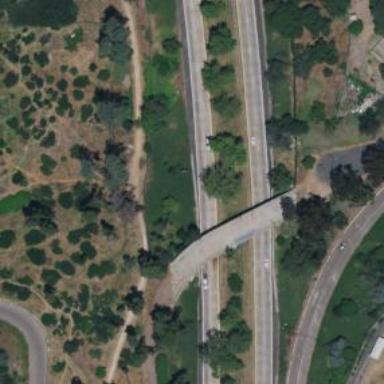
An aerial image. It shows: Service road on bridge.